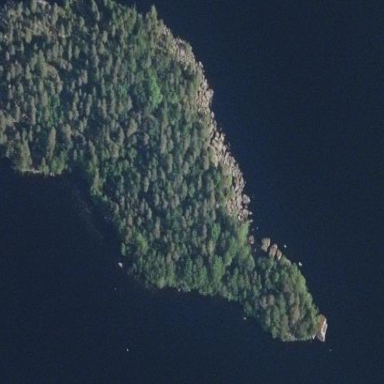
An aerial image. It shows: Islet.